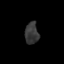
Tissue: lung
Cell type: Epithelial cells
Senescence score: 0.2243
Nuclear area (px): 293
Mean DAPI intensity: 54.519